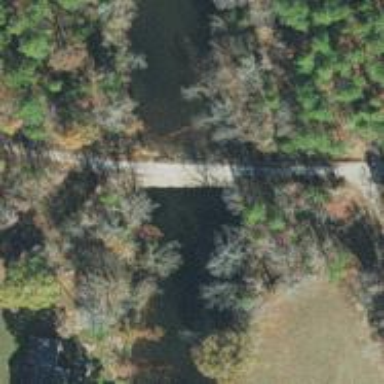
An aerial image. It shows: Low-water crossing bridge on tertiary road.